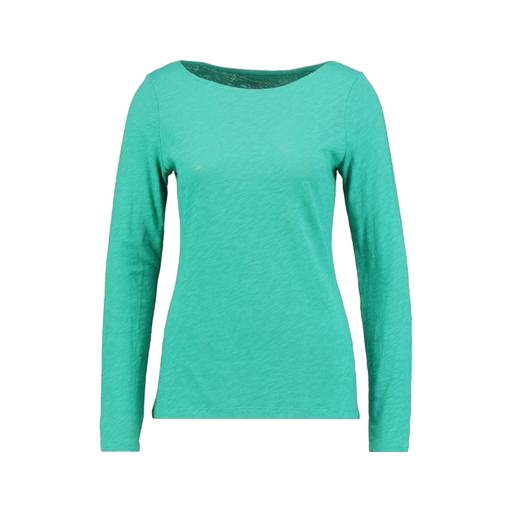
green women's slub jersey t-shirt, longsleeve t-shirt, long sleeved green tee, white background